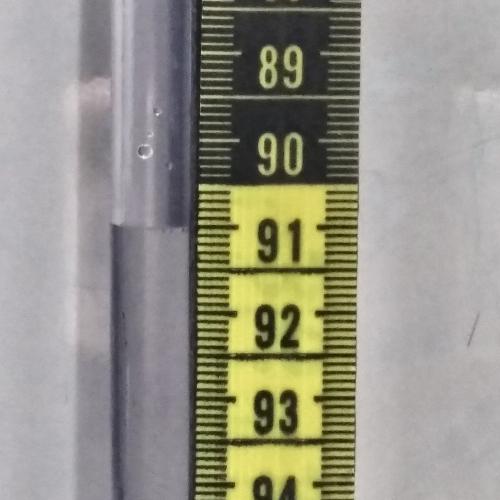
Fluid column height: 91.0 cm